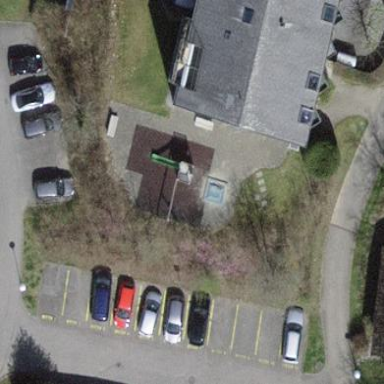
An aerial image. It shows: Playground area for leisure land.